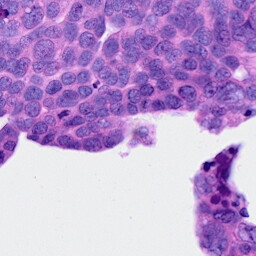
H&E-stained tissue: Ovarian